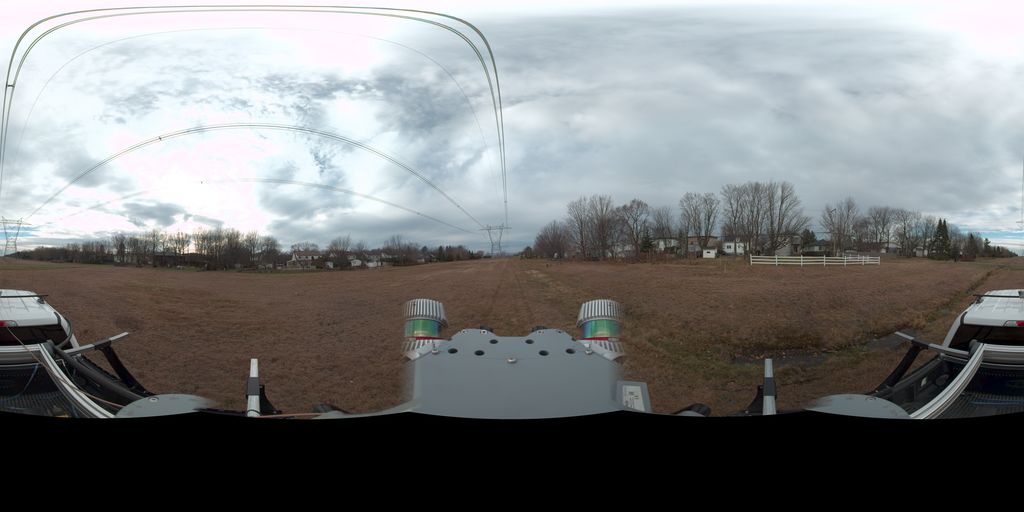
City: quebec_city